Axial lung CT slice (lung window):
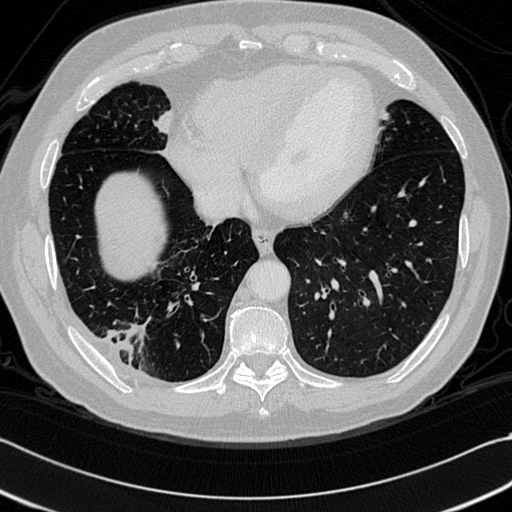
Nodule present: no